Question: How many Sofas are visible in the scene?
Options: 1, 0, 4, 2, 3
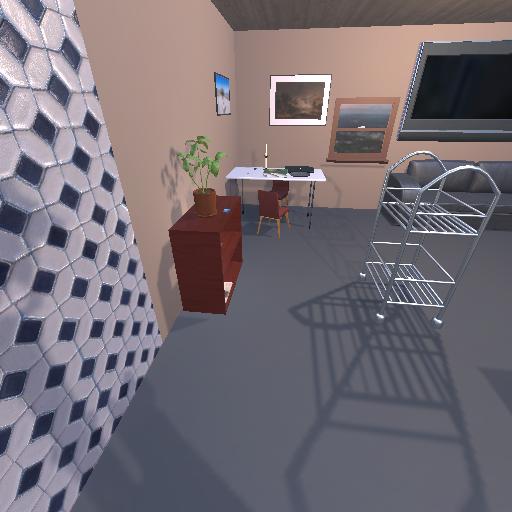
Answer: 1